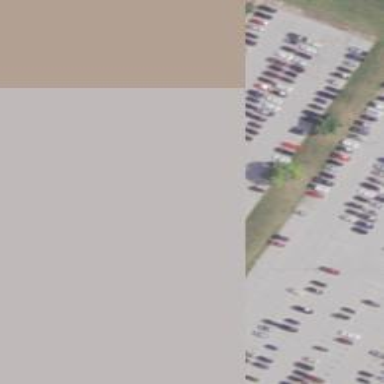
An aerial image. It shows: Parking area.